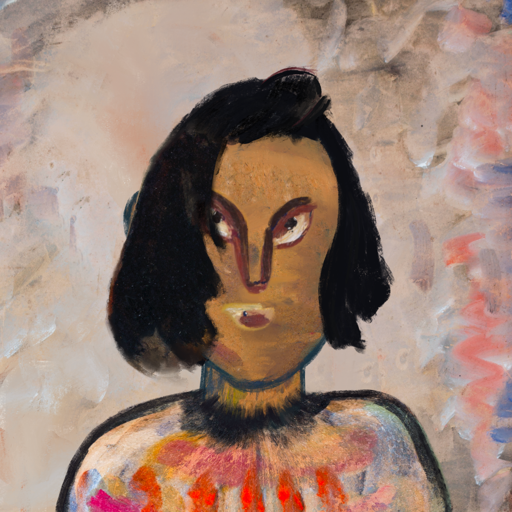
Background: Roy_Bahadur, Head And Neck Front: In_The_Sun, Face Front: After_Raid, Bust: Childish, Hair Front: Mosgoul, Head Accessory: Blank, Second Necklace: Blank, Necklace: Blank, Baby: Blank